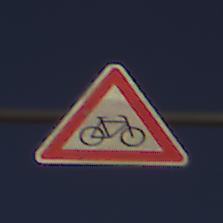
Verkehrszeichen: RadverkehrLinks
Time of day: SunriseSunset
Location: Outdoor (Nature)
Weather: Clear
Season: NotSpecified
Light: Natural